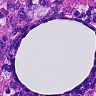
Metastatic tissue present: no